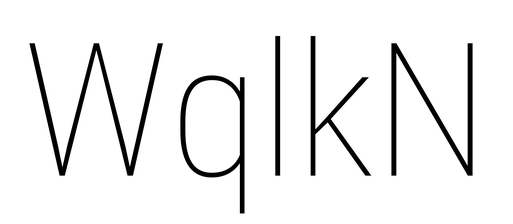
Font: Roboto_Condensed_Thin